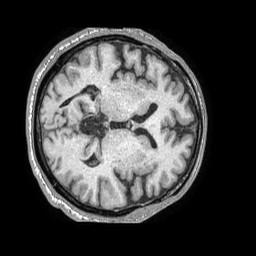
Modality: T1w
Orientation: axial
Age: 55
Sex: male
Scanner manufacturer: philips
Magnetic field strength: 1.5 T
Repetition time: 0.007775 s
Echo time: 0.00355 s